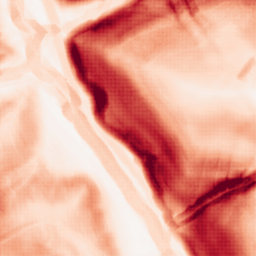
Category: morphological
Decomposition family: morphological_gradient
Decomposition parameters: size: 7
shape: diamond
Upsampling method: sinc_blackman
Upsampling parameters: scale: 2
kernel_size: 4
Upsampling scale: 2